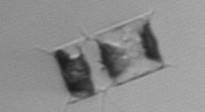
Label: Chaetoceros_similis